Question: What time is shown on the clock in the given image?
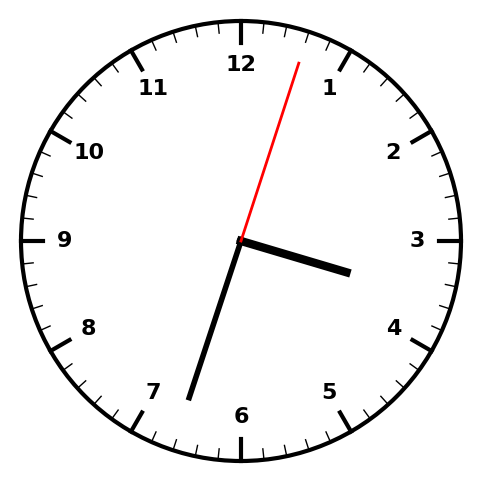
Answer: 03:33:03